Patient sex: M
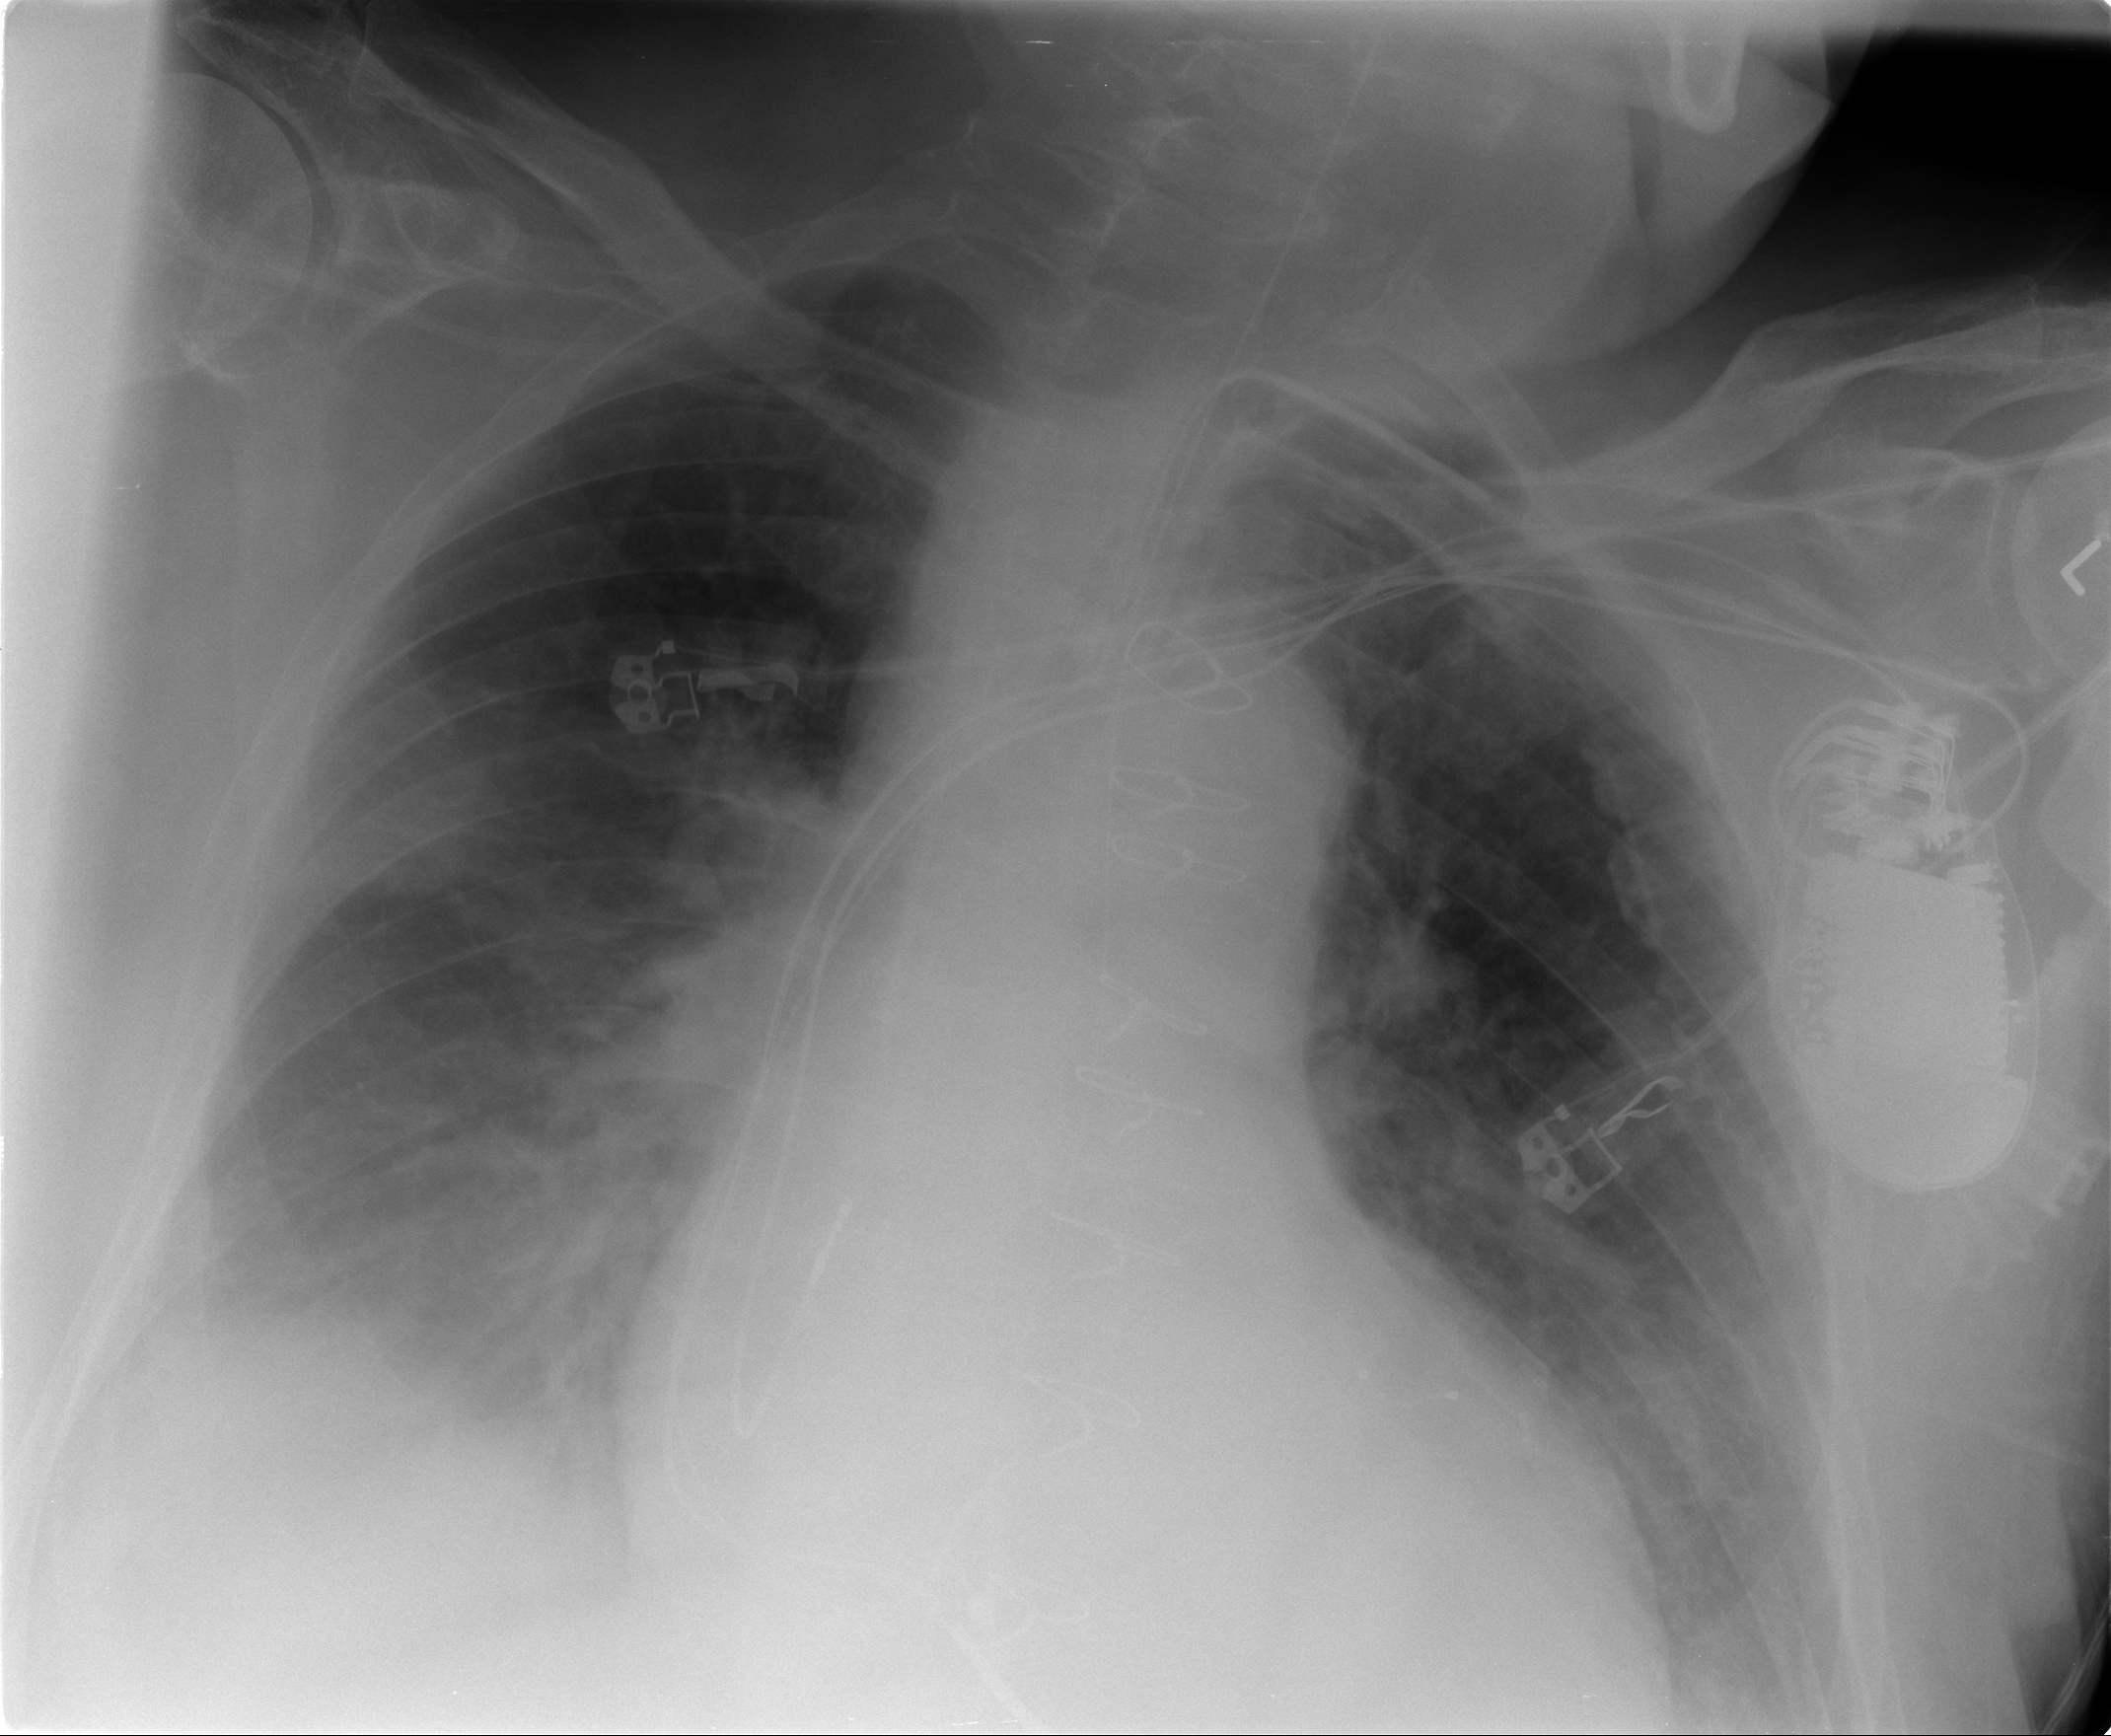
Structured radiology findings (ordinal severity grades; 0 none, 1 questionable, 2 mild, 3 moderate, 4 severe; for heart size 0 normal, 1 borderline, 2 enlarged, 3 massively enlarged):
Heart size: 2
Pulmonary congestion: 2
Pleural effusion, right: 3
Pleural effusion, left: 0
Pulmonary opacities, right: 2
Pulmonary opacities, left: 0
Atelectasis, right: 2
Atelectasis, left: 2